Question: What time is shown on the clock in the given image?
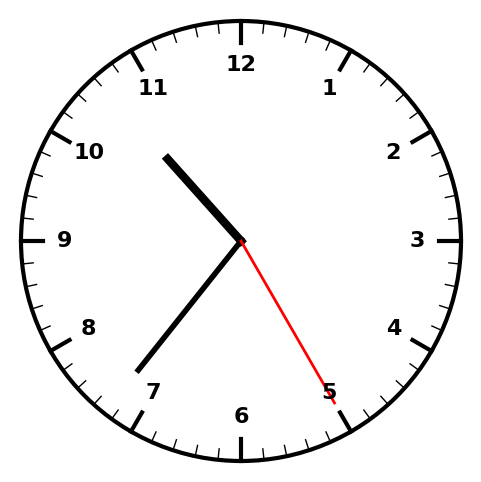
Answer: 10:36:25